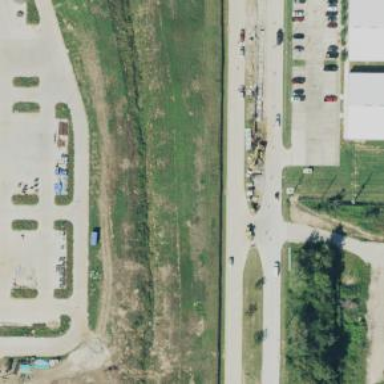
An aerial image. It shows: Secondary link road.